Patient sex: M
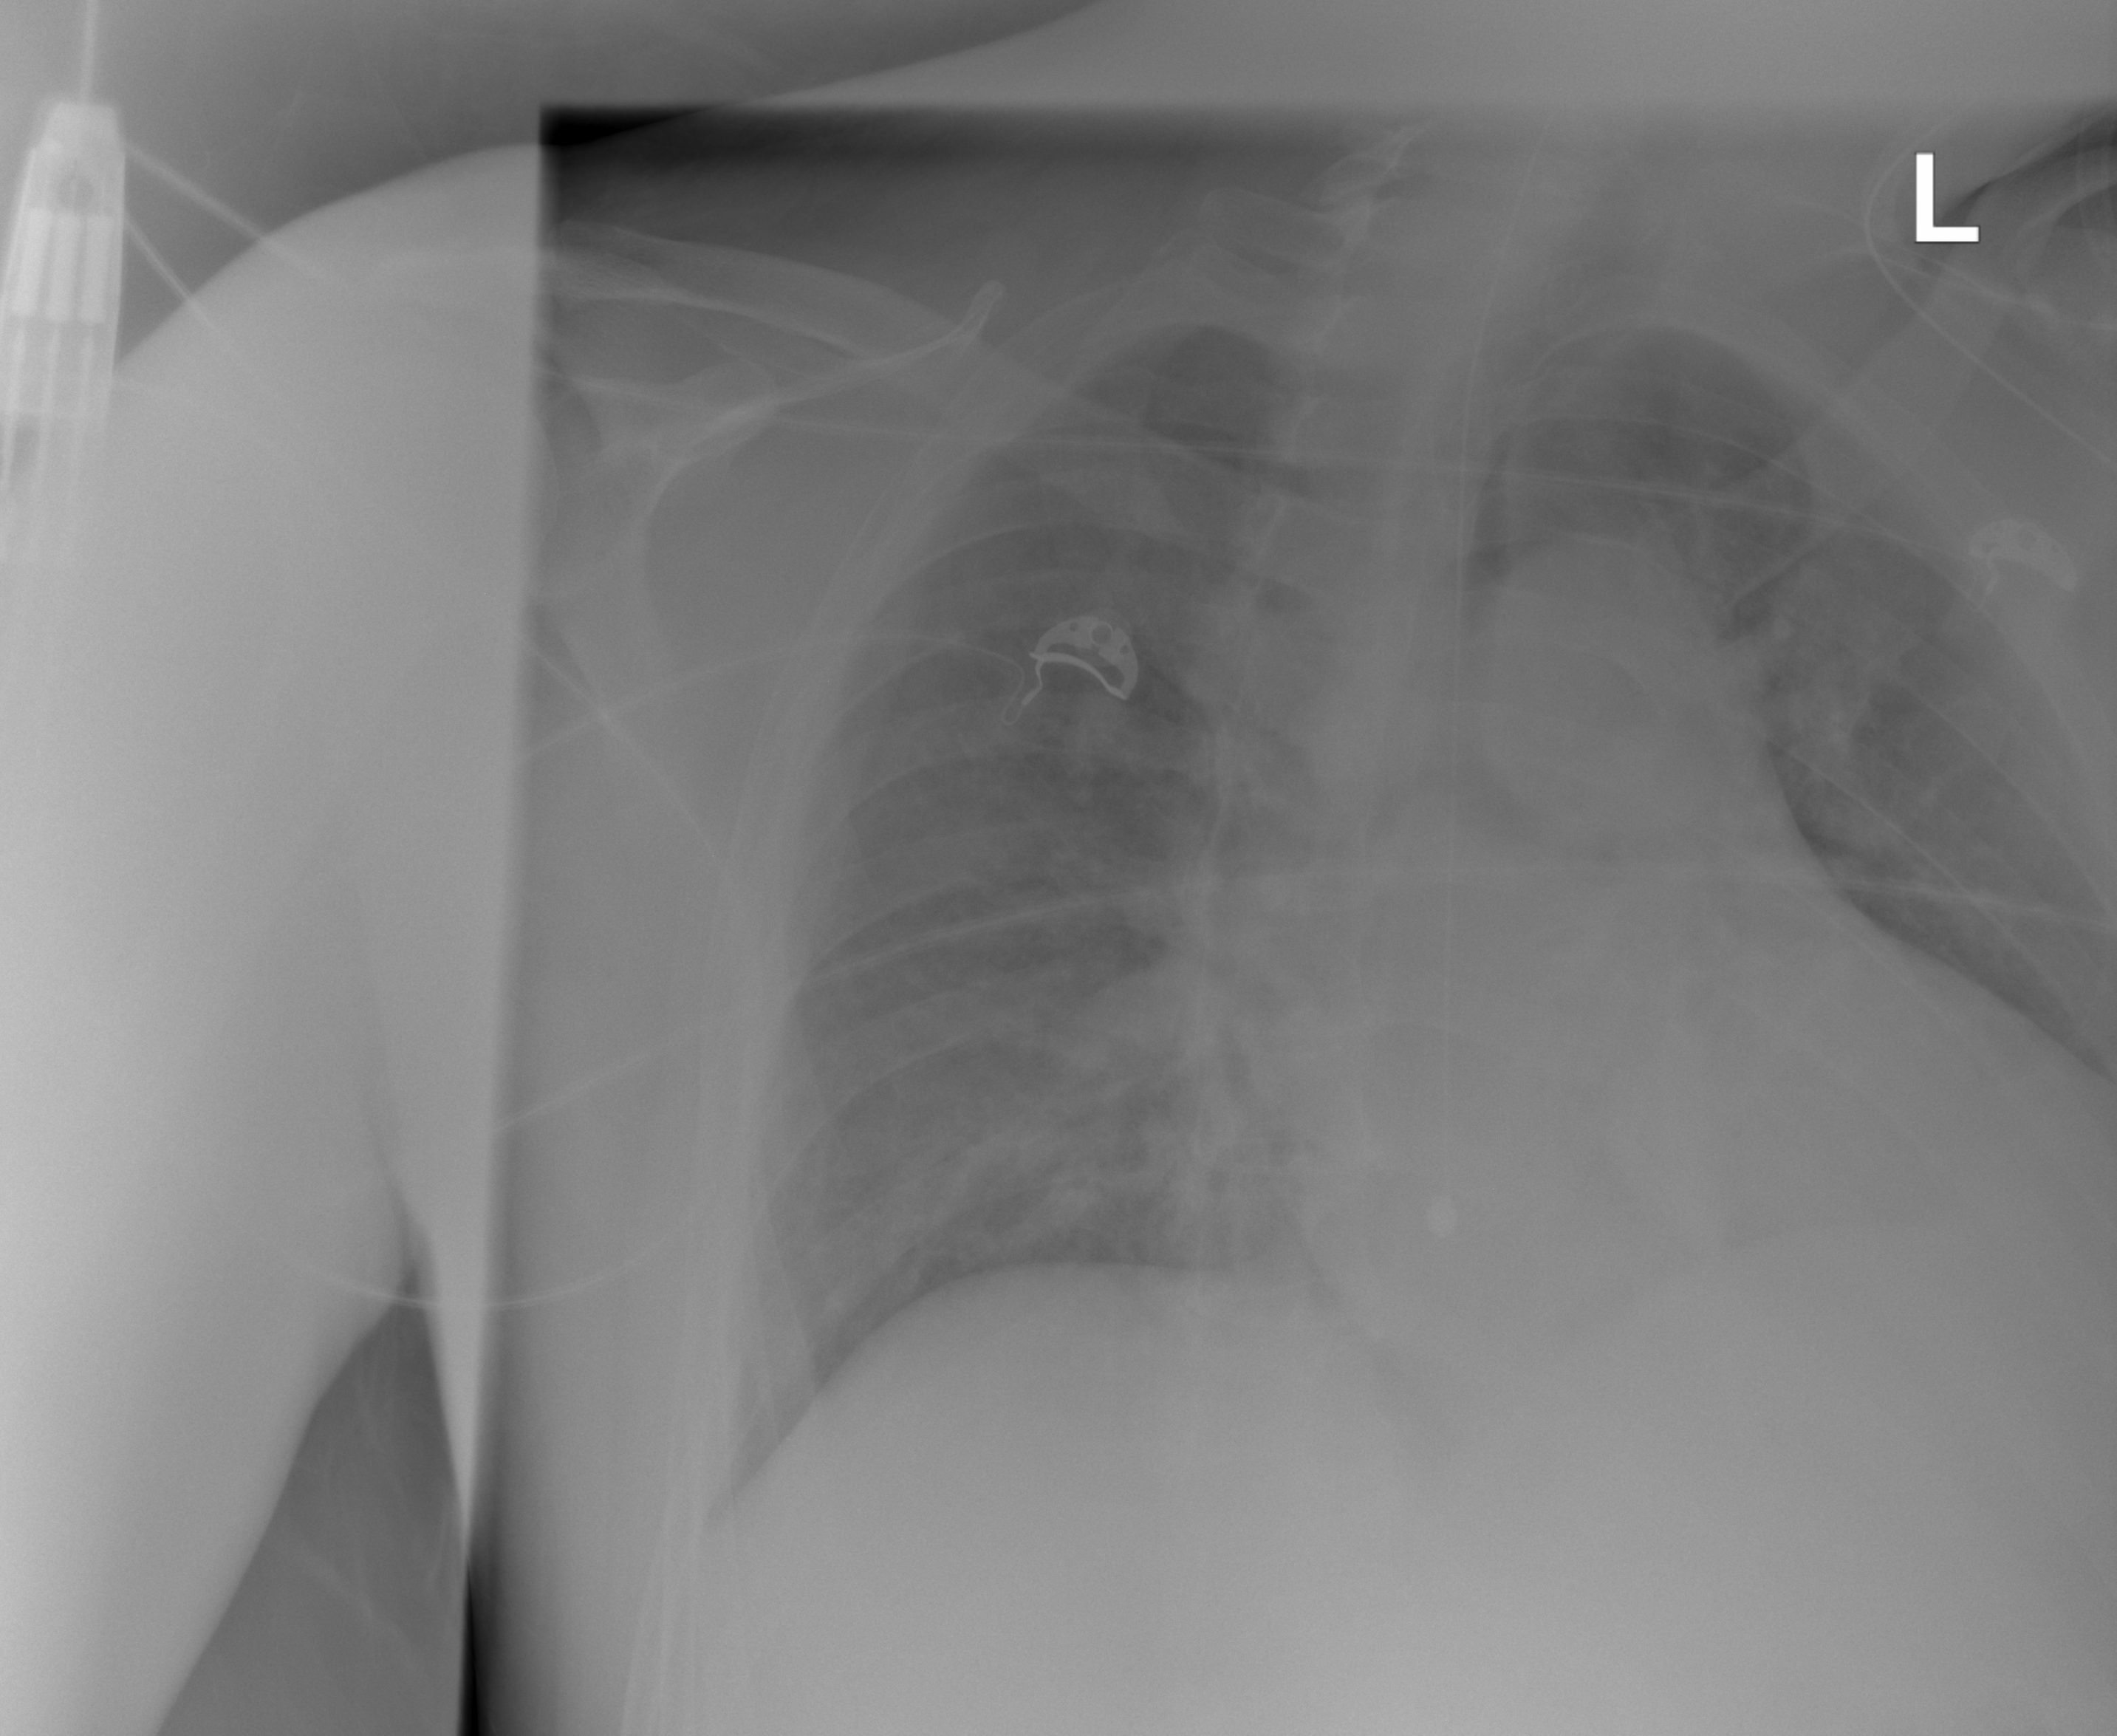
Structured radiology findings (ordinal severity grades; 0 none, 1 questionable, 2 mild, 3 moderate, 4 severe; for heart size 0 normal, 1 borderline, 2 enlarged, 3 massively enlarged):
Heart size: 0
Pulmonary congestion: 2
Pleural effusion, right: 0
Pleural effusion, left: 0
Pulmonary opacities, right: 1
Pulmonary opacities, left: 0
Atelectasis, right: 0
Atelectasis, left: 0